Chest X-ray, PA view. Patient: 47 years old, sex F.
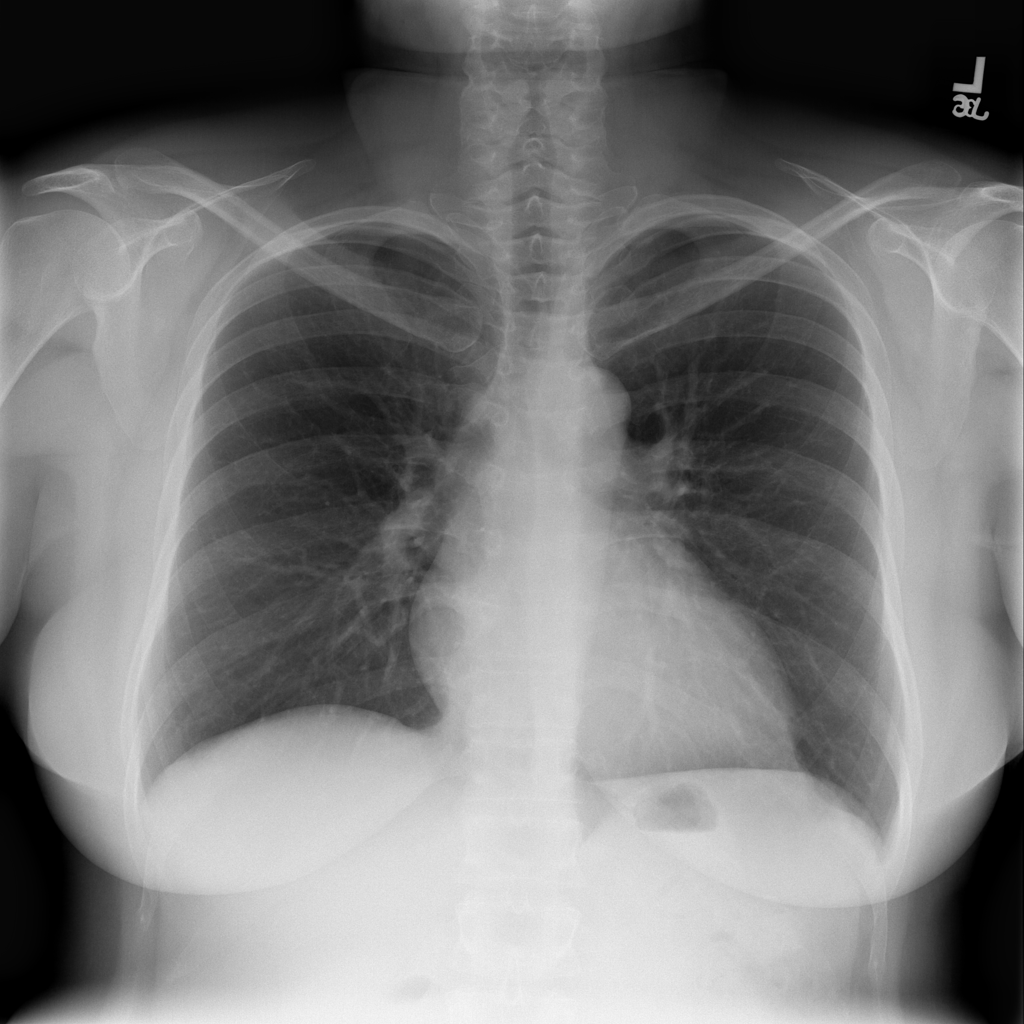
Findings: No Finding